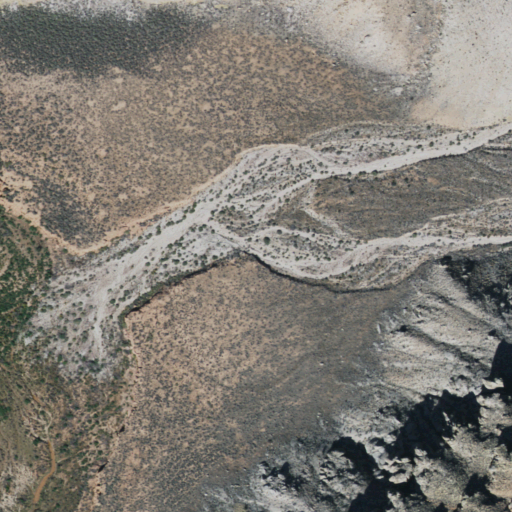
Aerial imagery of valley in Arizona named Rock Canyon containing shrub, woody wetlands, and barren land